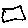
Label: square